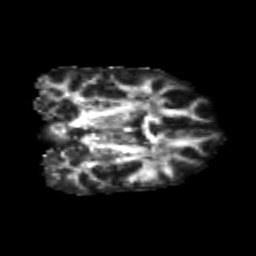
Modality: FA
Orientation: coronal
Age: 24
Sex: female
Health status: healthy
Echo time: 0.074 s